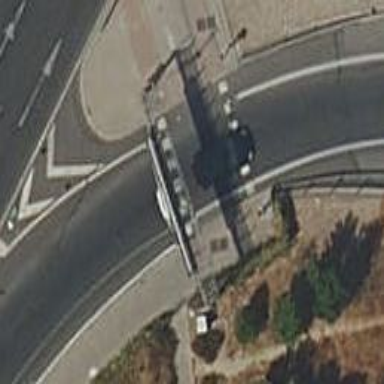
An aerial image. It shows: Road with traffic signals.